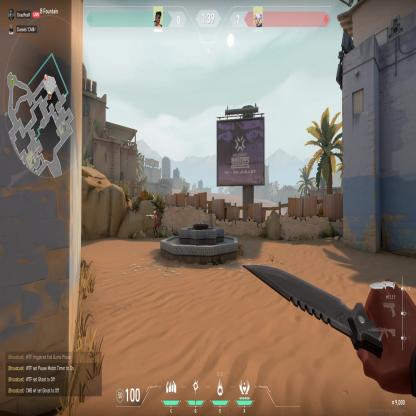
Label: enemy